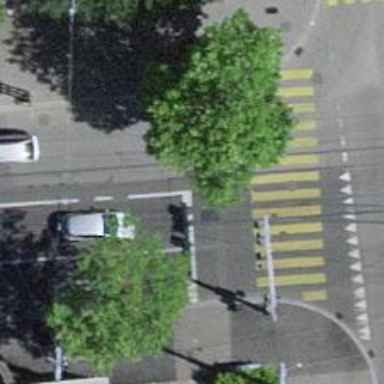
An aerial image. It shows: Road with traffic signals for signaling.